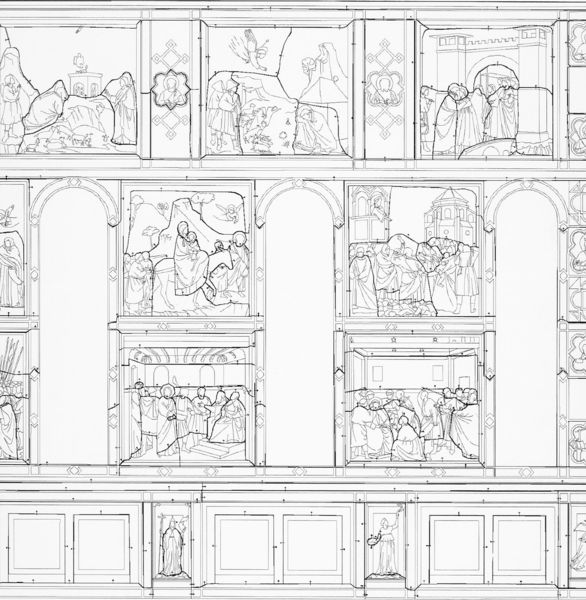
Titel: Arenakapelle / Scrovegni-Kapelle
Künstler: Giotto di Bondone
Standort: Padua, Arenakapelle (EU - I - Venetien)
Schlagwörter: weiß, menschen, fenster, schwarz, skizze, zeichnung, rahmen, kirche, bilder, linien, bögen, schwarzweiß, räume, altar, heilige, szenen, glass, sperma, kirchengeschichte